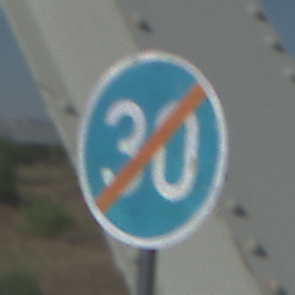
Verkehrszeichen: EndeMindestgeschwindigkeit
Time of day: MorningAfternoon
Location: Outdoor (Special)
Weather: Clear
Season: NotSpecified
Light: Natural